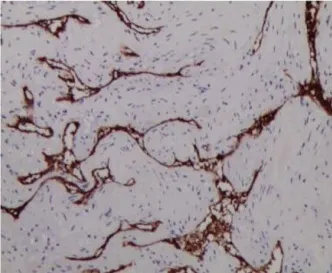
Immunohistochemical staining presented CD34 (+) [Original magnifications: (B-D) 200x.
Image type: pathology (immunostaining)